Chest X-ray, PA view. Patient: 40 years old, sex F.
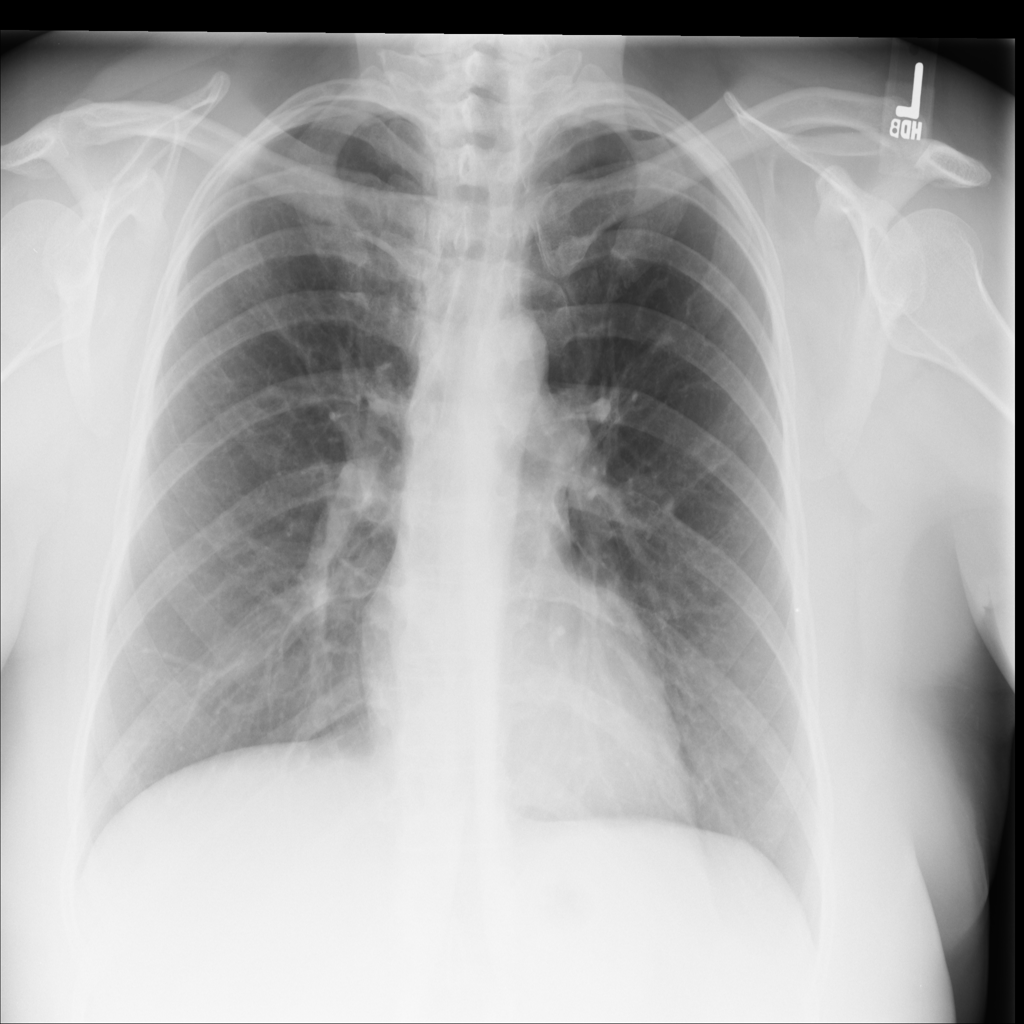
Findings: No Finding